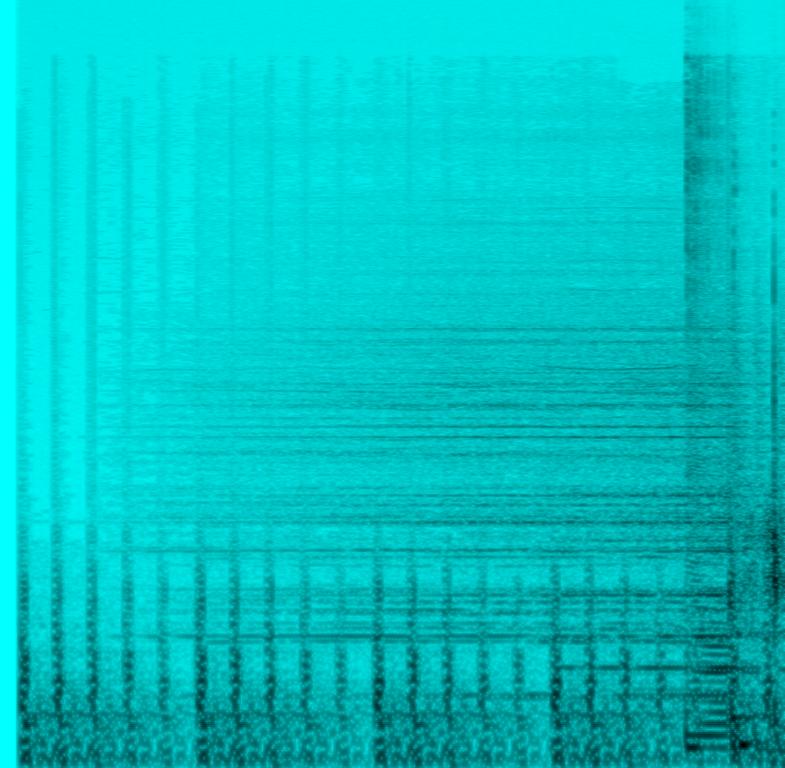
This game music starts off with the sound of something that sounds like the fading sound of a giant's footsteps. An orchestral sound plays as well and the sounds take a pause while electronic percussion is played. This song can be played in a game lobby.